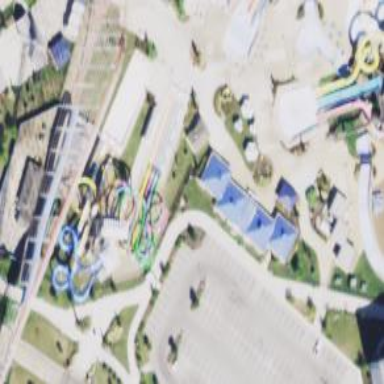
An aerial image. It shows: Tourism attraction featuring water slide.